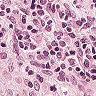
Metastatic tissue present: no